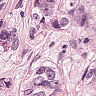
Metastatic tissue present: yes